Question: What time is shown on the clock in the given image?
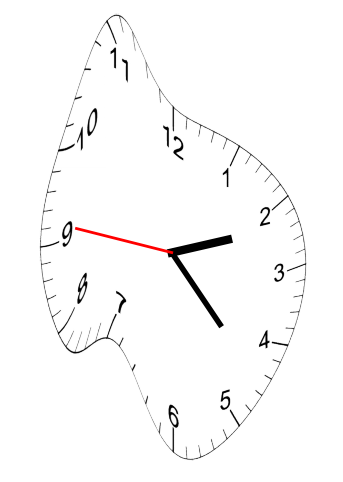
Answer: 02:22:46